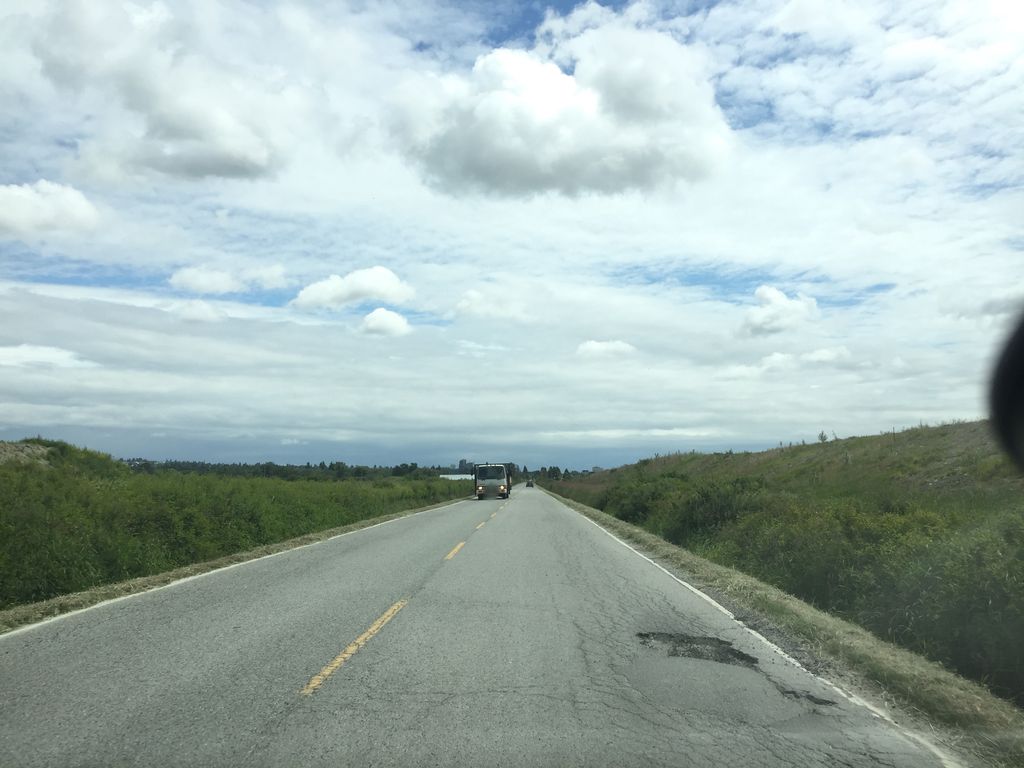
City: vancouver